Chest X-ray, AP view. Patient: 37 years old, sex F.
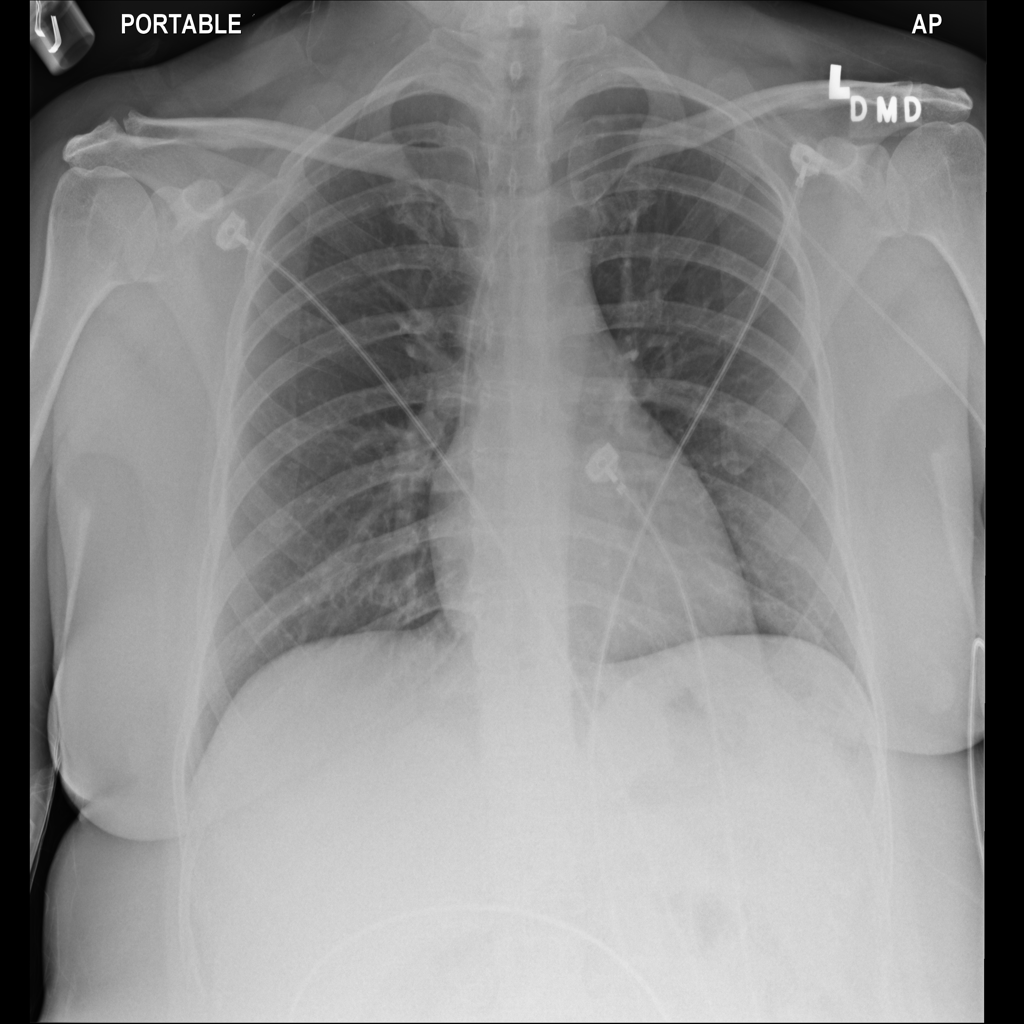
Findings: No Finding